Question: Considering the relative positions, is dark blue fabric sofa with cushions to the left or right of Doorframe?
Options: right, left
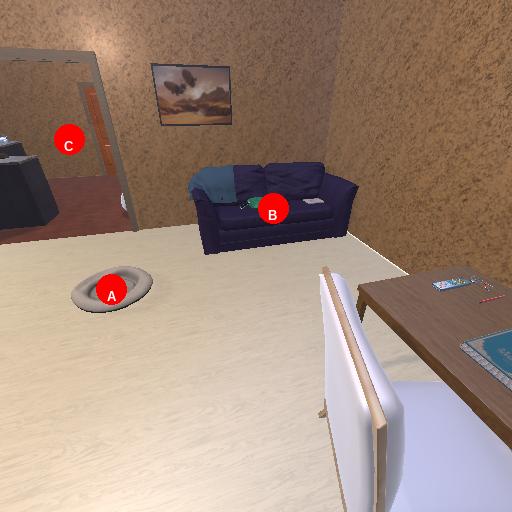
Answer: right